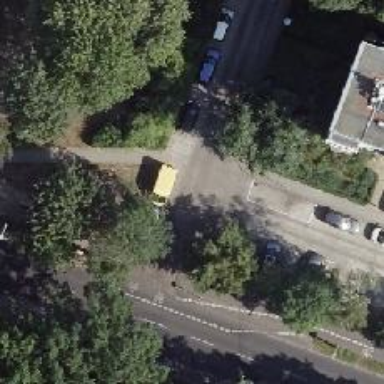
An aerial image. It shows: Service road with parking lanes on the right and on the street side.